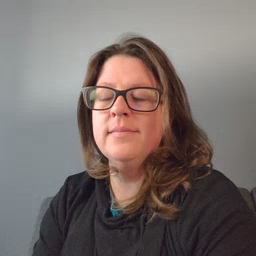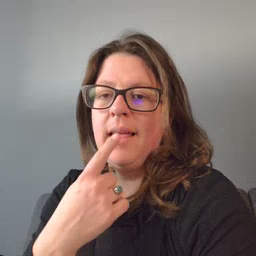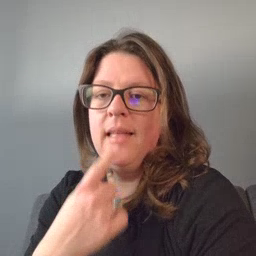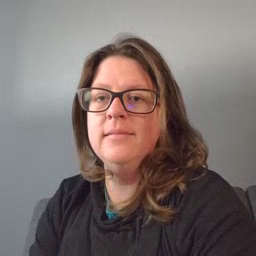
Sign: tongue